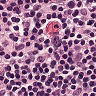
Metastatic tissue present: no